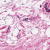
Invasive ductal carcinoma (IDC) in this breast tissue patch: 0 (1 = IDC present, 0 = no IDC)